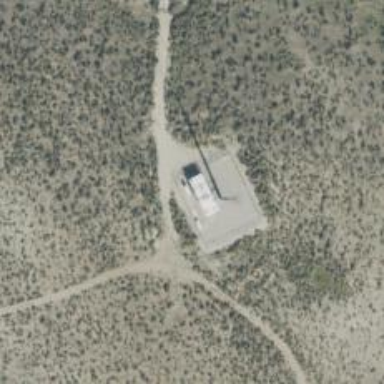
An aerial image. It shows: Communications tower.